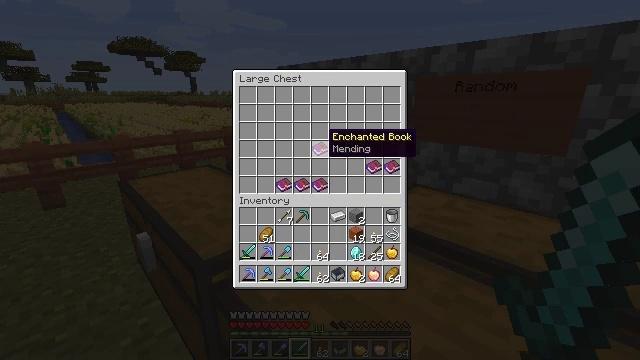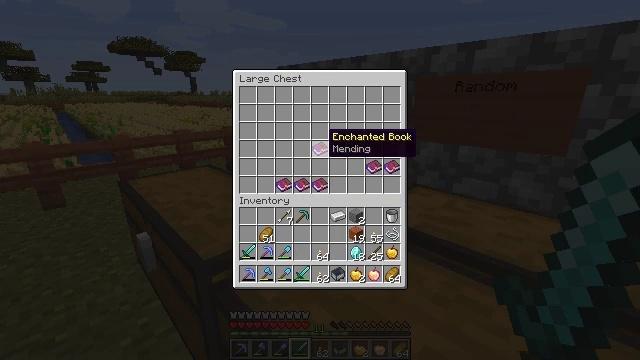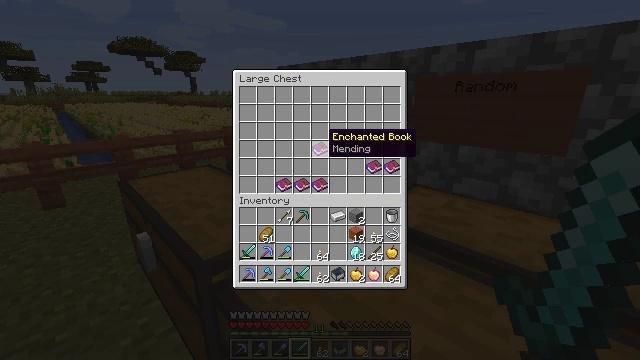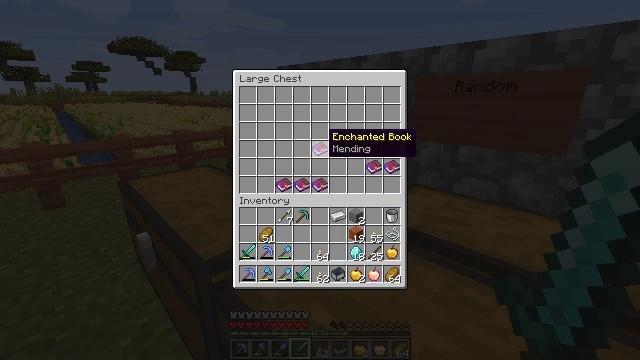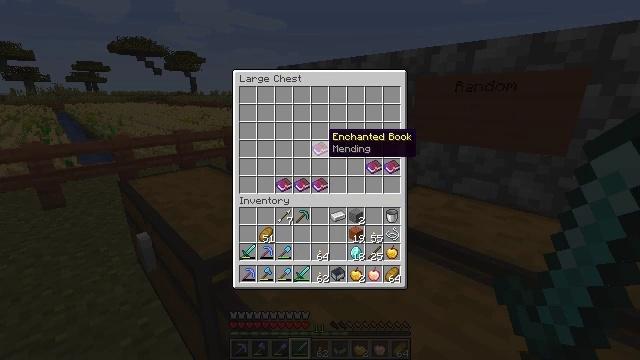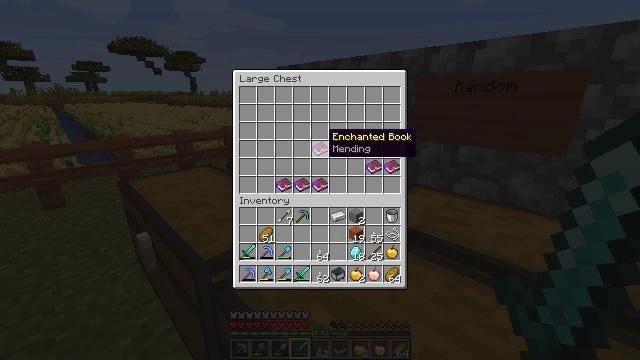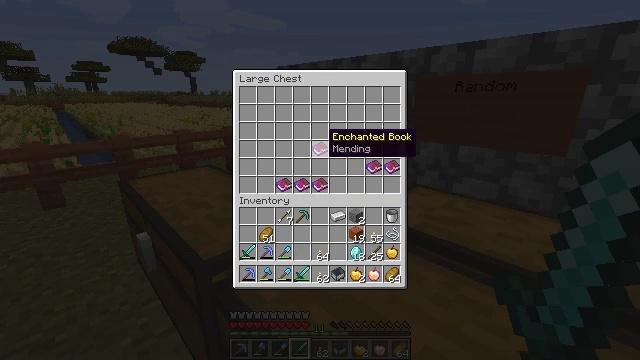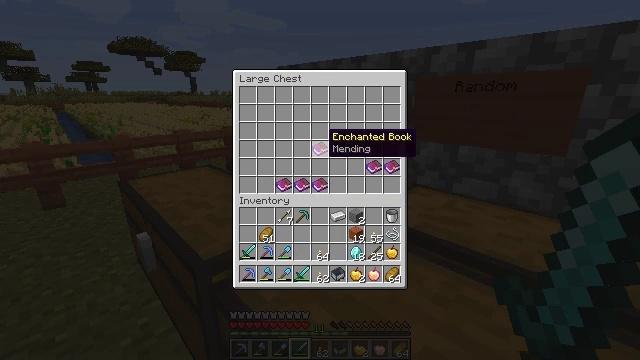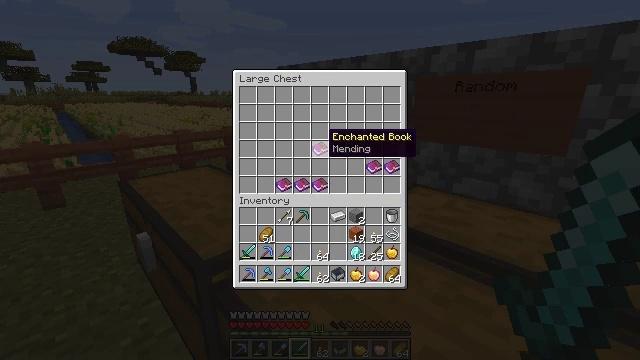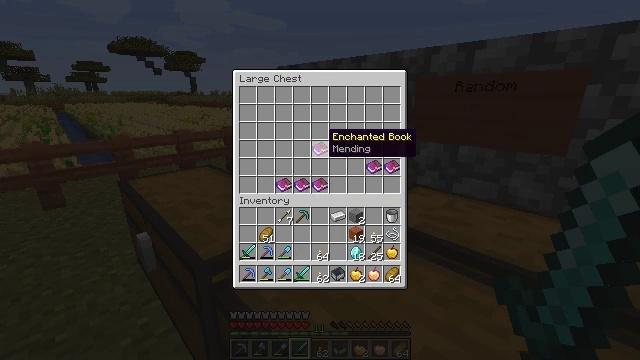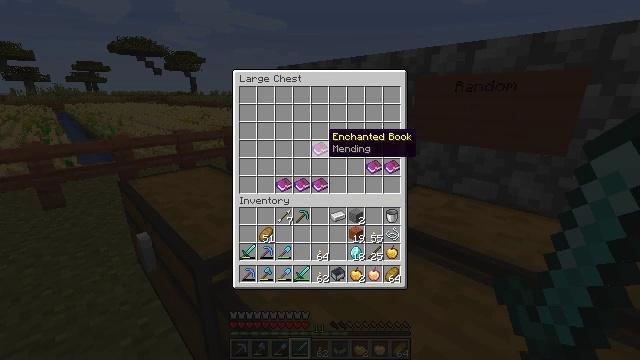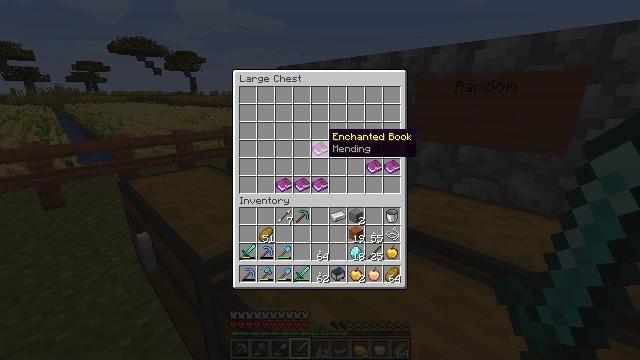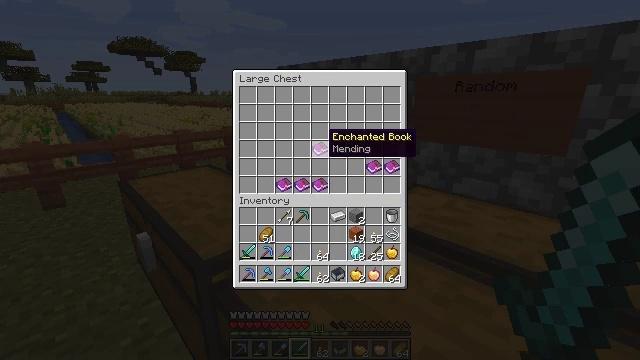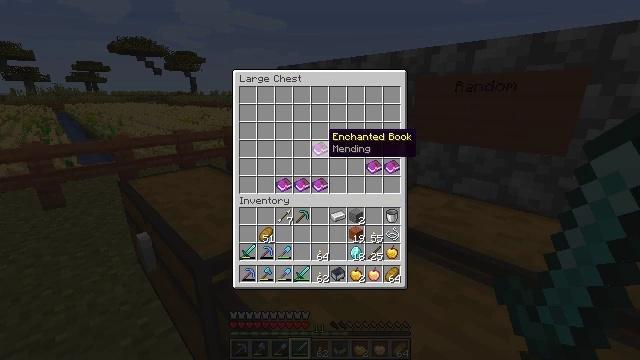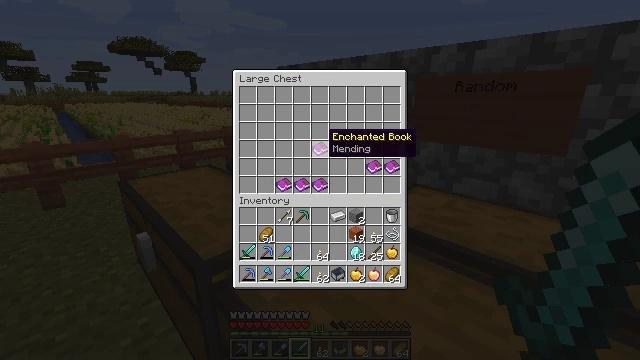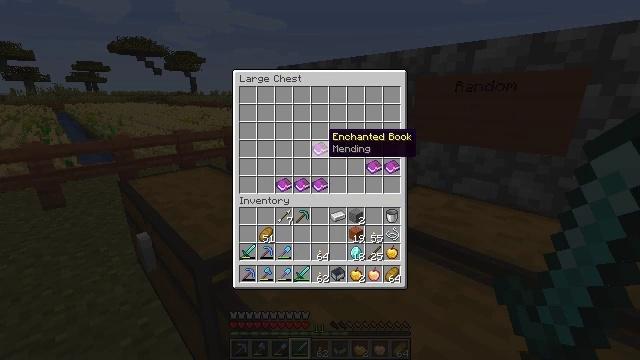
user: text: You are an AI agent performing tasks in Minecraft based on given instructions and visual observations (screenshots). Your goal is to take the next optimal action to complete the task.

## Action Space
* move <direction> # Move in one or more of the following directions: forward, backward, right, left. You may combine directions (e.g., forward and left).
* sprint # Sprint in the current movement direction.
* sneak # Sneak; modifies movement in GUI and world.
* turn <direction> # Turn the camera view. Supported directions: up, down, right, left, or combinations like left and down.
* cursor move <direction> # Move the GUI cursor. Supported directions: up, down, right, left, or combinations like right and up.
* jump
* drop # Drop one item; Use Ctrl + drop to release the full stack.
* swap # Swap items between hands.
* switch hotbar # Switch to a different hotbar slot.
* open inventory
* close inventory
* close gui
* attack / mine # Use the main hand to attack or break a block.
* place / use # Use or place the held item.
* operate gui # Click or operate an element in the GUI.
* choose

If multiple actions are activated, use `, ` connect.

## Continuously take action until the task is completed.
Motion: motion action
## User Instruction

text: Drop a stone.
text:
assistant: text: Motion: no_op
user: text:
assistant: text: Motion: no_op
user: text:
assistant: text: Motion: no_op
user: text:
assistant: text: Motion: no_op
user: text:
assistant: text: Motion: no_op
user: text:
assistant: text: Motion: no_op
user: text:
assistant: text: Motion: no_op
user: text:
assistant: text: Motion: no_op
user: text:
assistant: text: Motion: no_op
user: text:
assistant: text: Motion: no_op
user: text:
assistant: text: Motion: no_op
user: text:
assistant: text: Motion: no_op
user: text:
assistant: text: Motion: no_op
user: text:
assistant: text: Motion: no_op
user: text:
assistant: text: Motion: no_op
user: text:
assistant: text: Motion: no_op
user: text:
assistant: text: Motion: no_op
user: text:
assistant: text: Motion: no_op
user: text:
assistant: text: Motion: no_op
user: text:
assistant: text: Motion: no_op
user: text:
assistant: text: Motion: no_op
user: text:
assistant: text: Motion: no_op
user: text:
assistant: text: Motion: no_op
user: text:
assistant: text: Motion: no_op
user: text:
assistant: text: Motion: no_op
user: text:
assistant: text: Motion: no_op
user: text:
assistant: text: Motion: no_op
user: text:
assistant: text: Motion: no_op
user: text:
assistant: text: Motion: cursor move right
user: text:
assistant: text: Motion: turn right